Question: What festival offer?
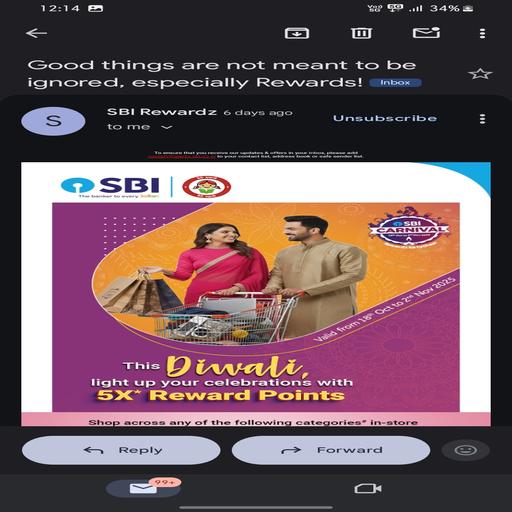
Answer: Diwali rewards